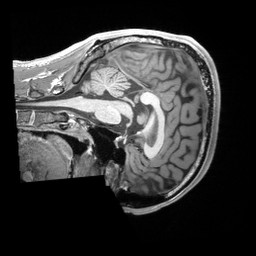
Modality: T1w
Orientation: sagittal
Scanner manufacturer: siemens
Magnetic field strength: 3 T
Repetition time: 2.25 s
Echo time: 0.00306 s